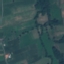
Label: Pasture